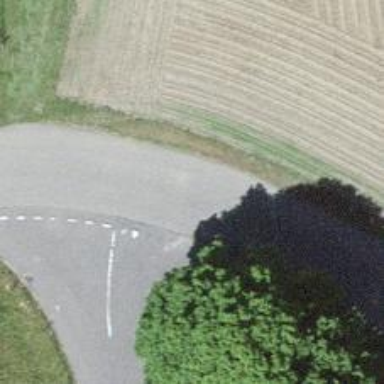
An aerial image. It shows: Unclassified road.